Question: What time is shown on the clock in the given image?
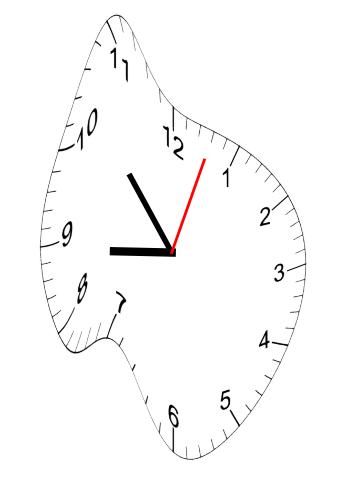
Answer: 08:53:03